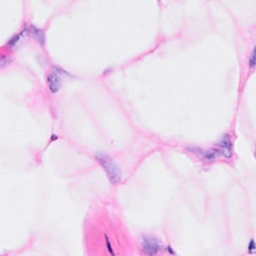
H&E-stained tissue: Breast